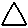
Label: triangle